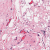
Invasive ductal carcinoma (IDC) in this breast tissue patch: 0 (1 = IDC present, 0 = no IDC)